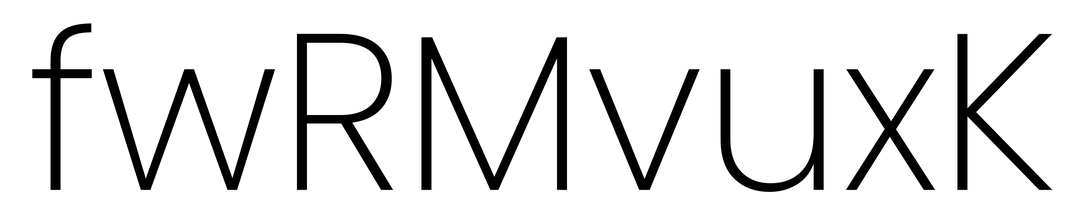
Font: Poppins-ExtraLight